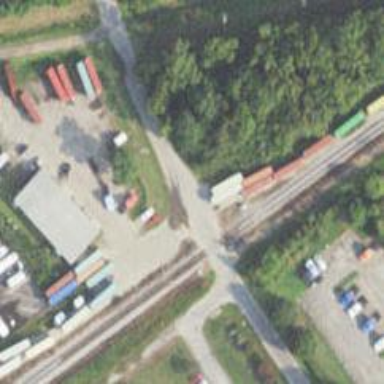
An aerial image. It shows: Railway level crossing.